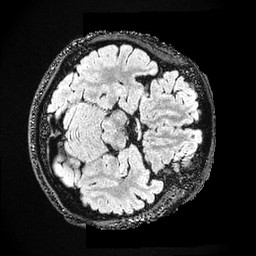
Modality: FLAIR
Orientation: axial
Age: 31
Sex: male
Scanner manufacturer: ge
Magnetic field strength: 3 T
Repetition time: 4.802 s
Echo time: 0.1162 s